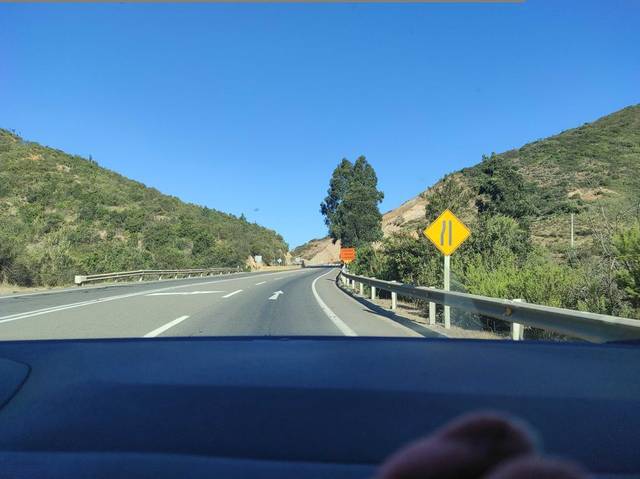
Region: Chile
Coordinates: -32.768, -71.298